Question: i am trying to read the html source code of a https url in c# with the following code:
'''
WebClient webClient = new WebClient();
string htmlString = w.DownloadString("https://www.targetUrl.com");
'''

this doesn't work for me as i get encoded html string. I tried using HtmlAgilityPack but with no help.
'''
HtmlAgilityPack.HtmlDocument doc = new HtmlAgilityPack.HtmlDocument();
doc.LoadHtml(htmlString);
'''
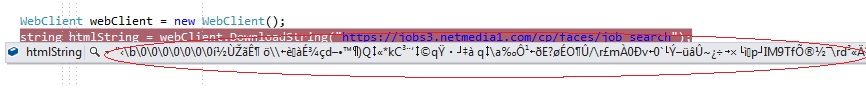
Answer: That URL is returning a gzip compressed string. 'WebClient' doesn't support this by default, so you'll want to go down to the underlying 'HttpWebRequest' class instead. Blatant rip-off of the answer by feroze over here - <URL>
'''
class MyWebClient : WebClient
{
protected override WebRequest GetWebRequest(Uri address)
{
HttpWebRequest request = base.GetWebRequest(address) as HttpWebRequest;
request.AutomaticDecompression = DecompressionMethods.Deflate | DecompressionMethods.GZip;
return request;
}
}
'''